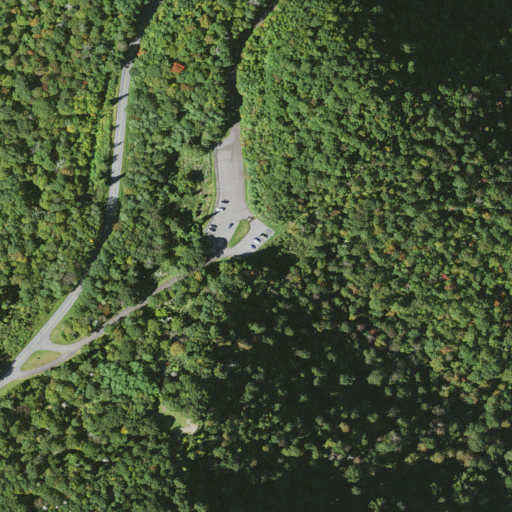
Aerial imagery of gap in North Carolina named Buck Spring Gap containing deciduous forest, mixed forest, open development, low intensity development, grassland, and medium intensity development